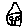
Label: house